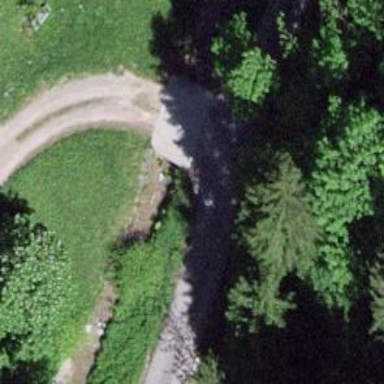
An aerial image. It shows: Concrete track road with bridge. The track is of grade1.